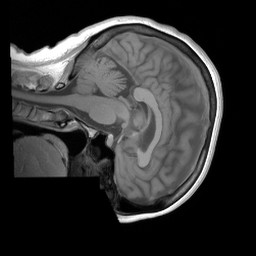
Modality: T1w
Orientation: sagittal
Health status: ill
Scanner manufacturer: siemens
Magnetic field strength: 3 T
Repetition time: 0.304 s
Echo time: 0.00272 s